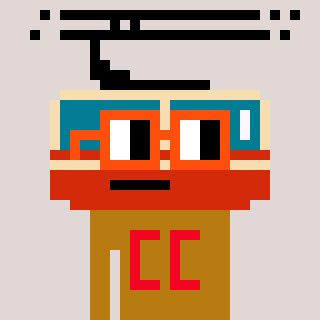
a pixel art character with square orange glasses, a tram wagon-shaped head and a gold-colored body on a warm background